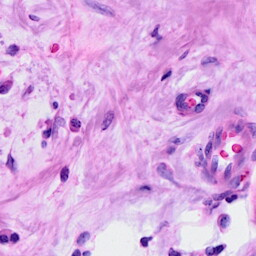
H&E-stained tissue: Breast